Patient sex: F
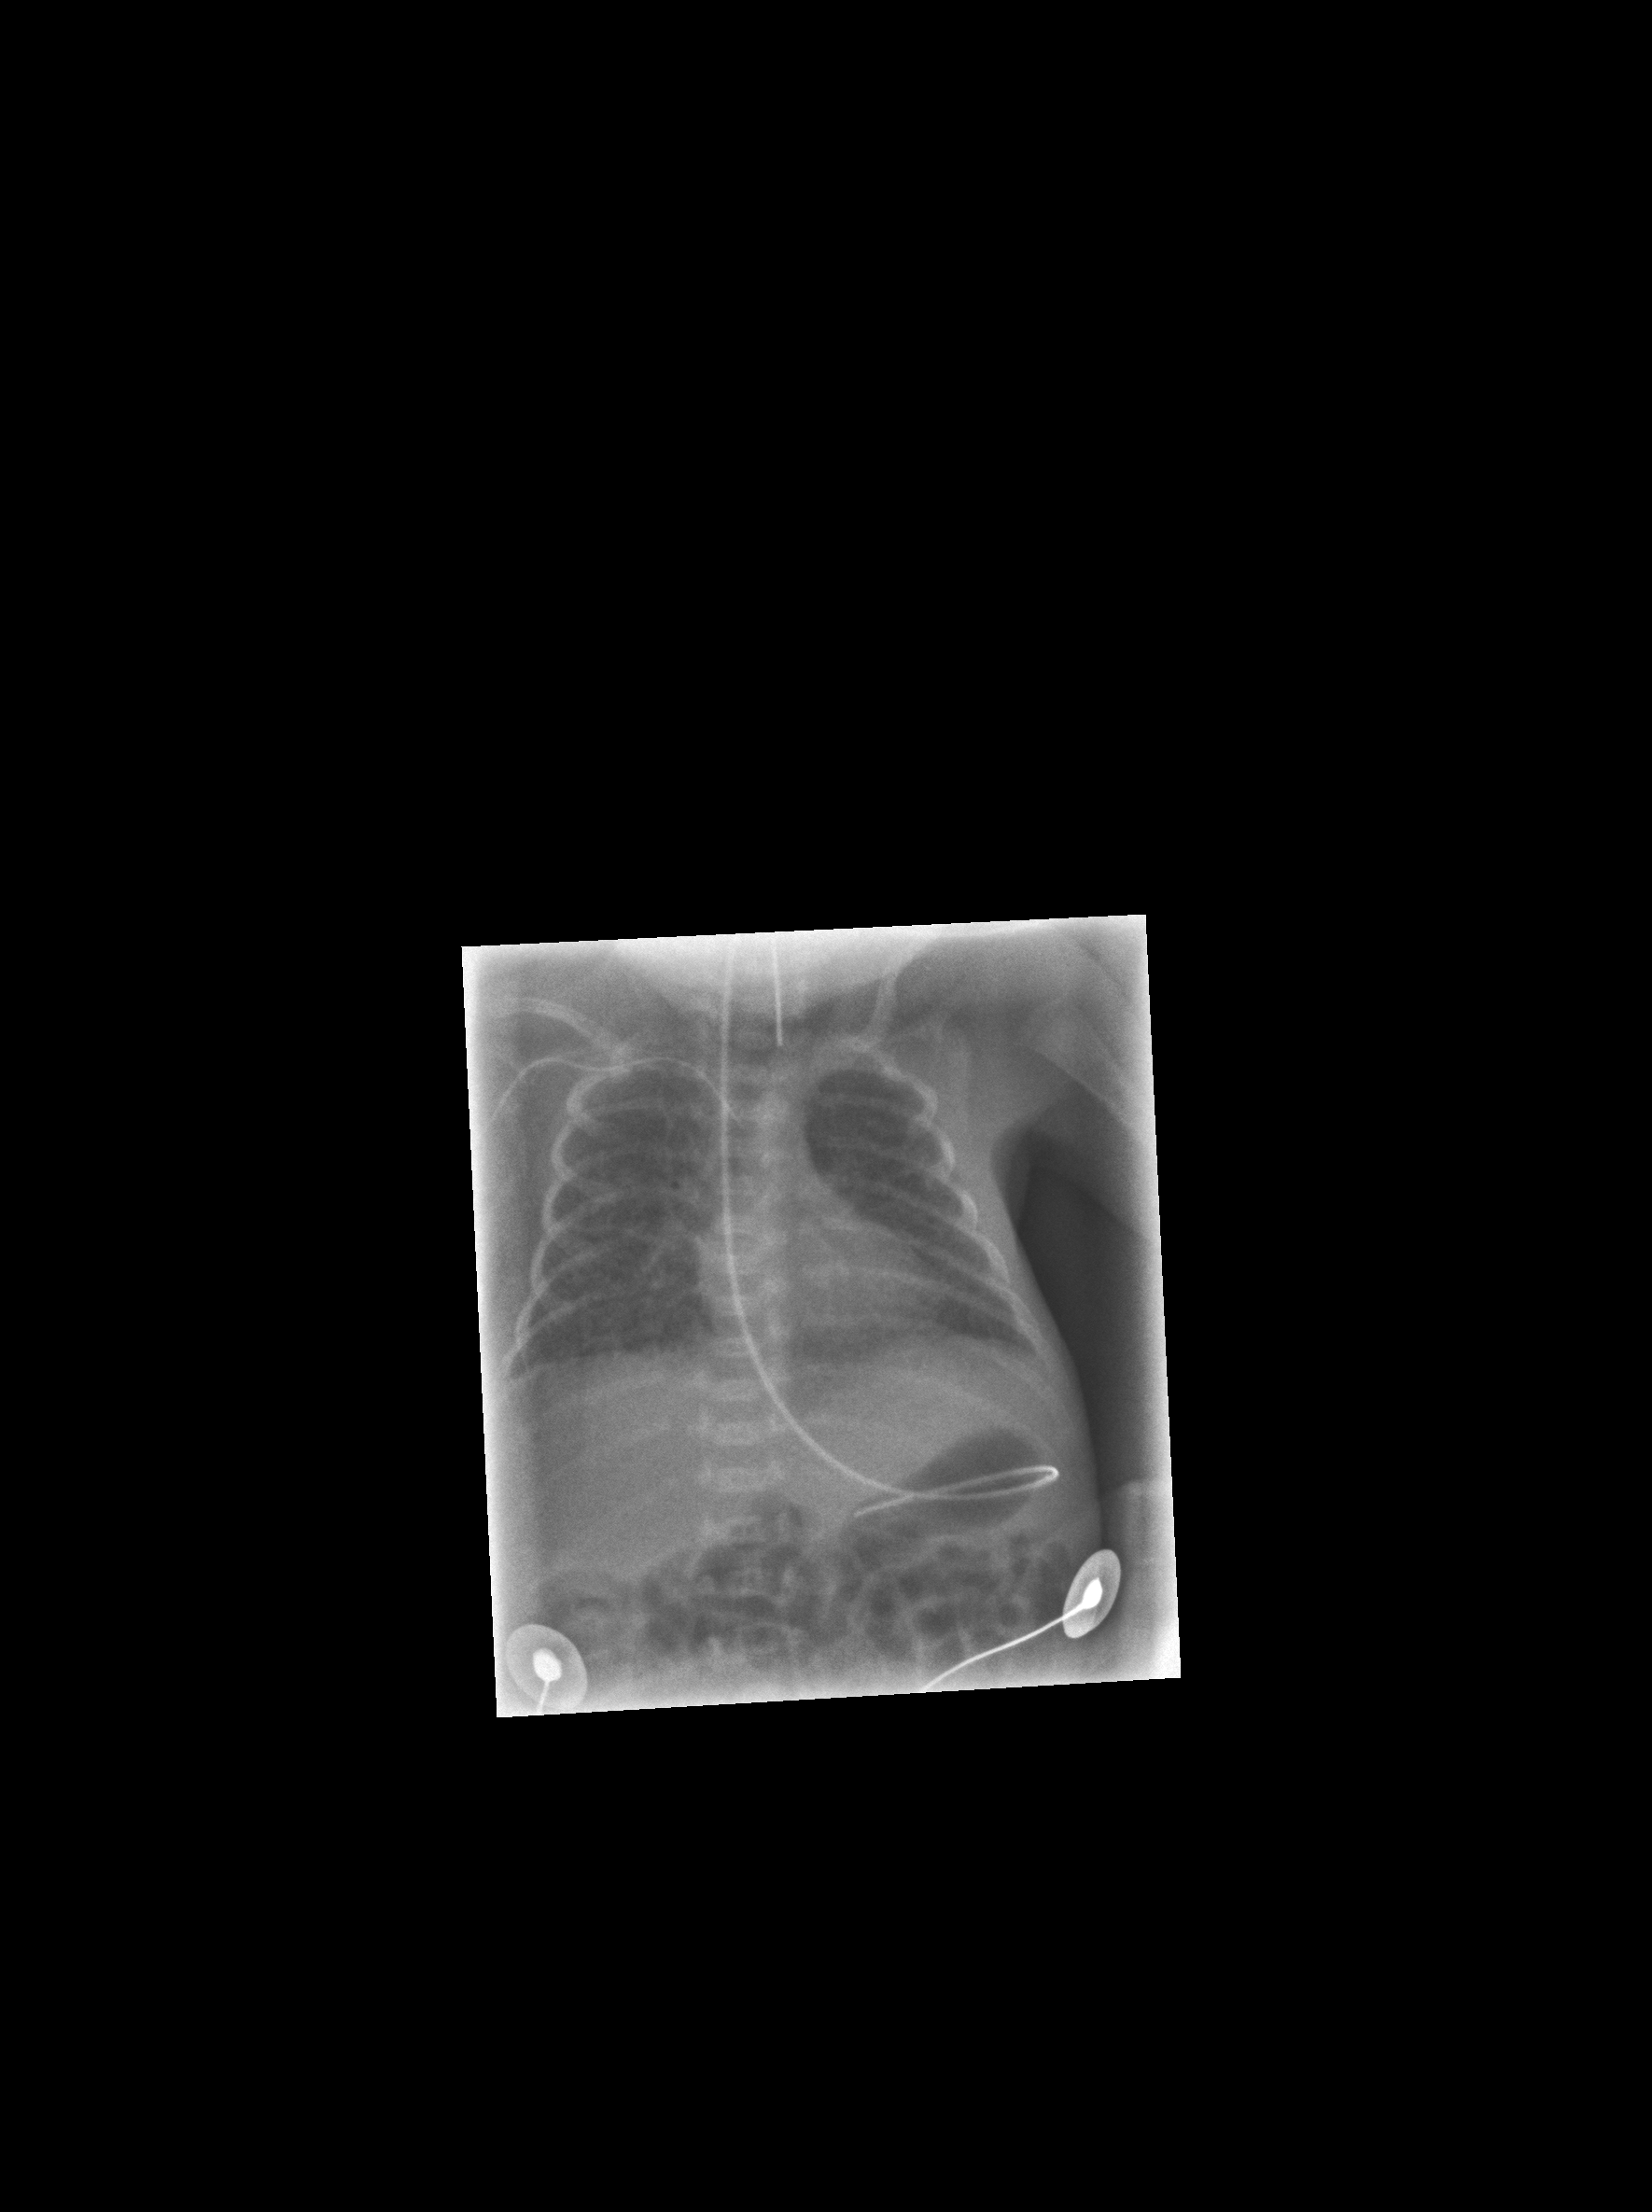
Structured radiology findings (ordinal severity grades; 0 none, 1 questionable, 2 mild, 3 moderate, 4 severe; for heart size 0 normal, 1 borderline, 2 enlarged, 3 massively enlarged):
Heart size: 1
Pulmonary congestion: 1
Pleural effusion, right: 0
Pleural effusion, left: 0
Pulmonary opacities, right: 0
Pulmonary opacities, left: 0
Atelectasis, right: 2
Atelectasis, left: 0